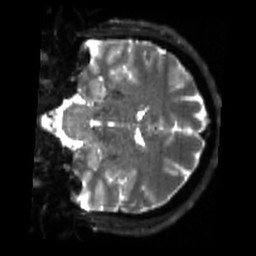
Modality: sbref
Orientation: coronal
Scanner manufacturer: siemens
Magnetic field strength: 3 T
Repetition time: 4 s
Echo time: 0.0594 s